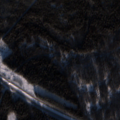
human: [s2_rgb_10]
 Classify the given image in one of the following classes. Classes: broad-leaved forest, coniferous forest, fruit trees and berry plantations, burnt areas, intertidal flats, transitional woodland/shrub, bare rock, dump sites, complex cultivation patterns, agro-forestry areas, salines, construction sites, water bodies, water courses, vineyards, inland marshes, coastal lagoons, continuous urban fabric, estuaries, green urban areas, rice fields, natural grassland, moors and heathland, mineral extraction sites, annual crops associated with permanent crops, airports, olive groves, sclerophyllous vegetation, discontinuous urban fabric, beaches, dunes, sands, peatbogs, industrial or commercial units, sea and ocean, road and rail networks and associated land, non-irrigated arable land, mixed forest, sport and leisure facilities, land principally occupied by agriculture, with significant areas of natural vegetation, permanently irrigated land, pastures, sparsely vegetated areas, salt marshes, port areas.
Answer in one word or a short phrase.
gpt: broad-leaved forest, coniferous forest, mixed forest